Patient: sex M, age 60
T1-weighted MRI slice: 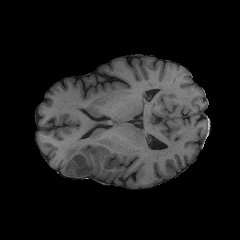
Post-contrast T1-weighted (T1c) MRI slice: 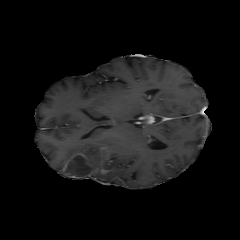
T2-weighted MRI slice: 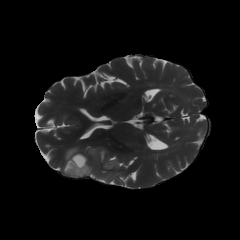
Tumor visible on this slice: yes
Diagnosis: Glioblastoma, IDH-wildtype
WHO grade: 4